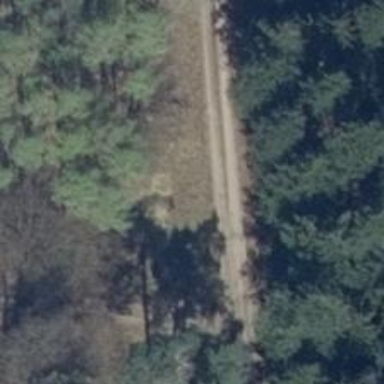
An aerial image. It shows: Gravel track with Grade 3 quality.